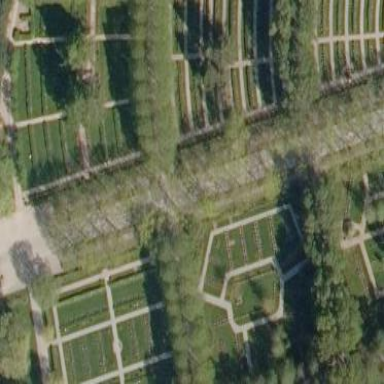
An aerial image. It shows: Sector in the cemetery.